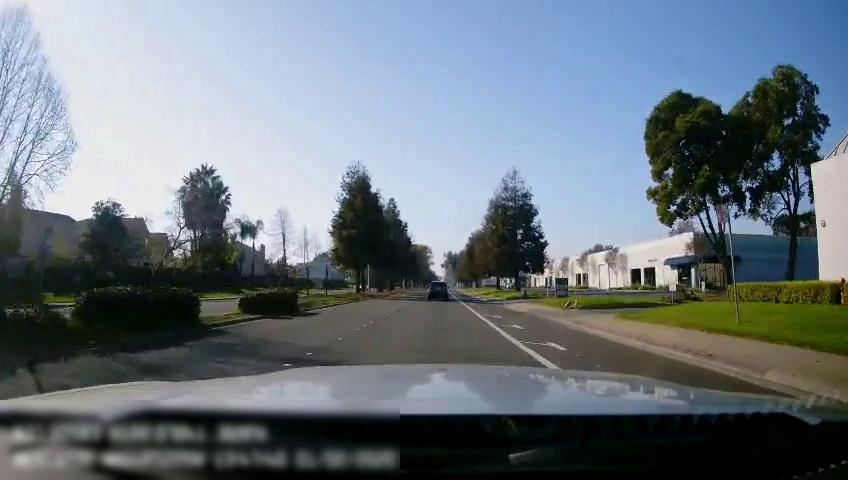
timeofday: Day
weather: Sunny
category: Drivable Space
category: Drivable Space
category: Vehicles | SUV
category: Lanes | Current Lane
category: Lanes | Current Lane